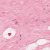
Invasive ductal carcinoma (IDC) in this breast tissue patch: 0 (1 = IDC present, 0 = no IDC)